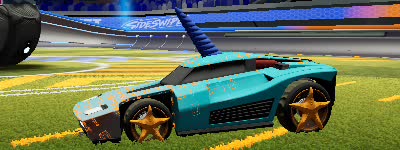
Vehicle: breakout